Interaction volume radius: 5 \u00c5
Interaction volume height: 50 \u00c5
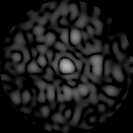
Disorder parameter: 0.8401